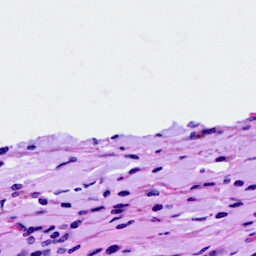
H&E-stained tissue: Ovarian